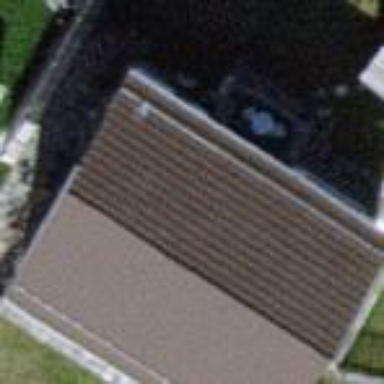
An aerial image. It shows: Detached building with gabled roof.